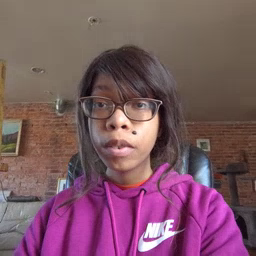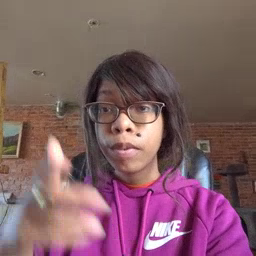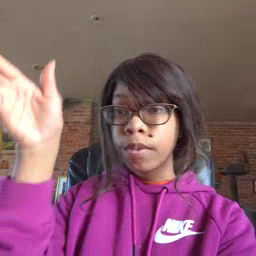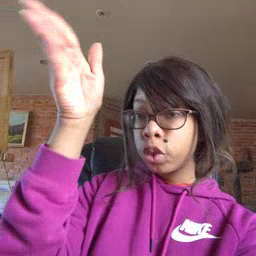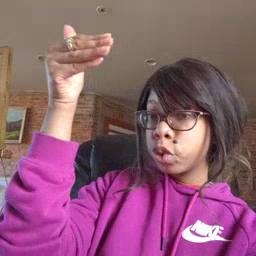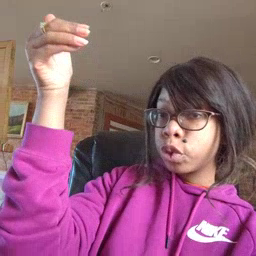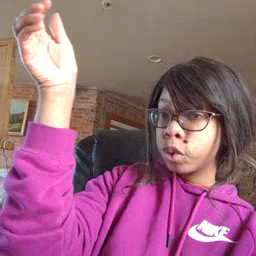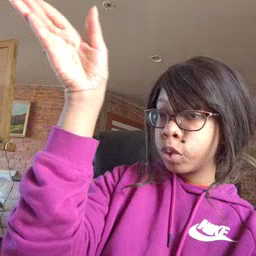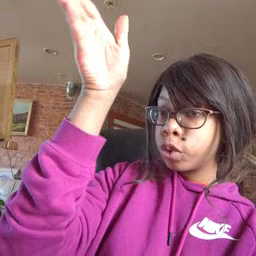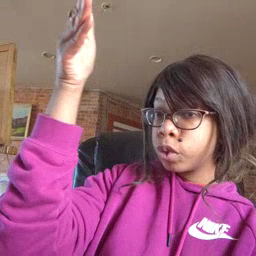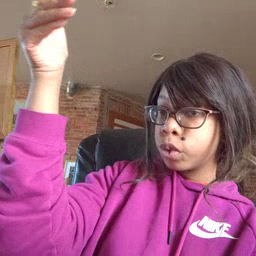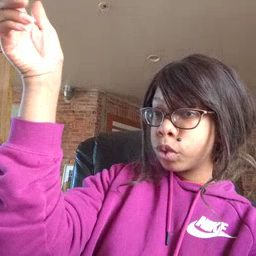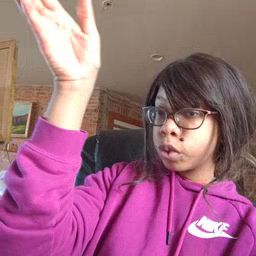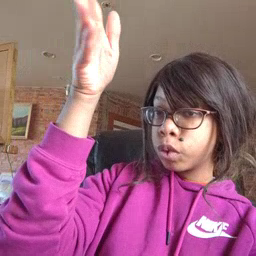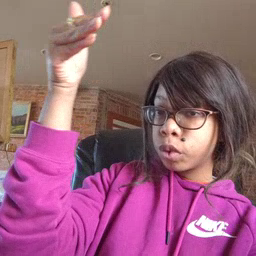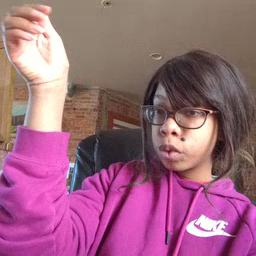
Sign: flag